Question: I'm trying to segue back to (QueryController) the view i came from.
But no swipe actions occurs...
Not sure what im missing.

'''
@implementation ProfileController4
- (id)initWithNibName:(NSString *)nibNameOrNil bundle:(NSBundle *)nibBundleOrNil
{
self = [super initWithNibName:nibNameOrNil bundle:nibBundleOrNil];
if (self) {
// Custom initialization
UISwipeGestureRecognizer * Swiperight=[[UISwipeGestureRecognizer alloc]initWithTarget:self action:@selector(swiperight:)];
Swiperight.direction=UISwipeGestureRecognizerDirectionRight;
[self.view addGestureRecognizer:Swiperight];
UISwipeGestureRecognizer * Swipeleft=[[UISwipeGestureRecognizer alloc]initWithTarget:self action:@selector(swipeleft:)];
Swipeleft.direction=UISwipeGestureRecognizerDirectionLeft;
[self.view addGestureRecognizer:Swipeleft];
}
return self;
}
-(void)swipeleft:(UISwipeGestureRecognizer*)gestureRecognizer
{
//Do what you want here
}
-(void)swiperight:(UISwipeGestureRecognizer*)gestureRecognizer
{
//Do what you want here
[self performSegueWithIdentifier: @"friendsBackToQuerySeg" sender: self];
// [[UIViewController alloc] initWithNibName:@"QueryController1" bundle:nil];
}
'''
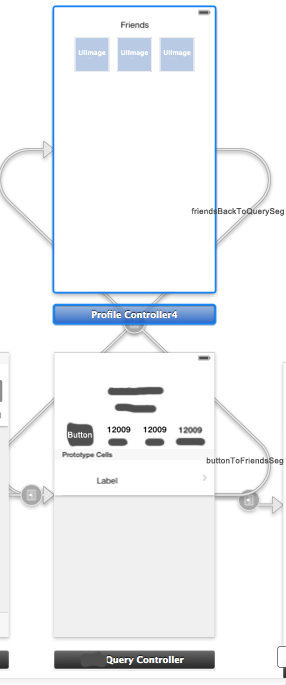
Answer: Add your 'UISwipeGestureRecognizer' code in 'viewDidLoad' Method..
'''
- (void)viewDidLoad
{
[super viewDidLoad];
UISwipeGestureRecognizer * Swiperight=[[UISwipeGestureRecognizer alloc]initWithTarget:self action:@selector(swiperight:)];
Swiperight.direction=UISwipeGestureRecognizerDirectionRight;
[self.view addGestureRecognizer:Swiperight];
UISwipeGestureRecognizer * Swipeleft=[[UISwipeGestureRecognizer alloc]initWithTarget:self action:@selector(swipeleft:)];
Swipeleft.direction=UISwipeGestureRecognizerDirectionLeft;
[self.view addGestureRecognizer:Swipeleft];
}
'''